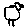
Label: bird